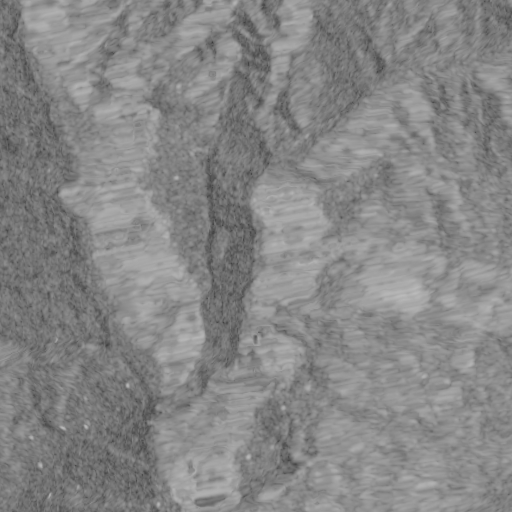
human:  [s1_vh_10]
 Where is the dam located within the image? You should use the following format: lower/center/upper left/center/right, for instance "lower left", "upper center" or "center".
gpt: The dam is located in the lower left of the image.
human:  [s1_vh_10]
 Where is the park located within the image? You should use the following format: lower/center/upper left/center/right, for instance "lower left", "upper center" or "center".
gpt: The park is located in the center of the image.
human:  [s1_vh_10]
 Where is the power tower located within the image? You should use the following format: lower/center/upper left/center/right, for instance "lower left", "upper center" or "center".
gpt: There is no power tower in the image.

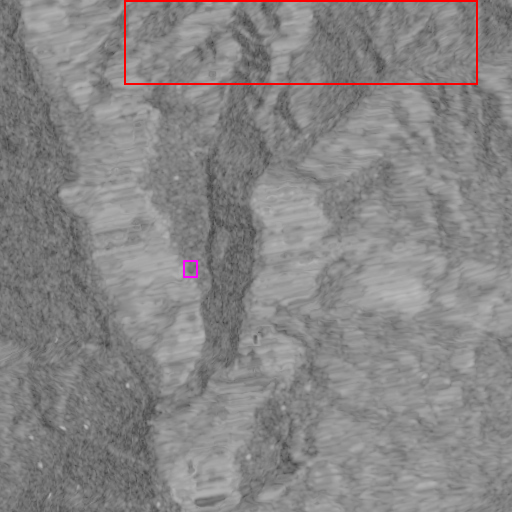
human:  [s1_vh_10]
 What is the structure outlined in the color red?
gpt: The structure outlined in red is a crop field.
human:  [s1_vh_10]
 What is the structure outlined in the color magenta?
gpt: The structure outlined in magenta is a park.
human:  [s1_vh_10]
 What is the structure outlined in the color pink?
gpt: There is no pink outline.